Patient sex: F
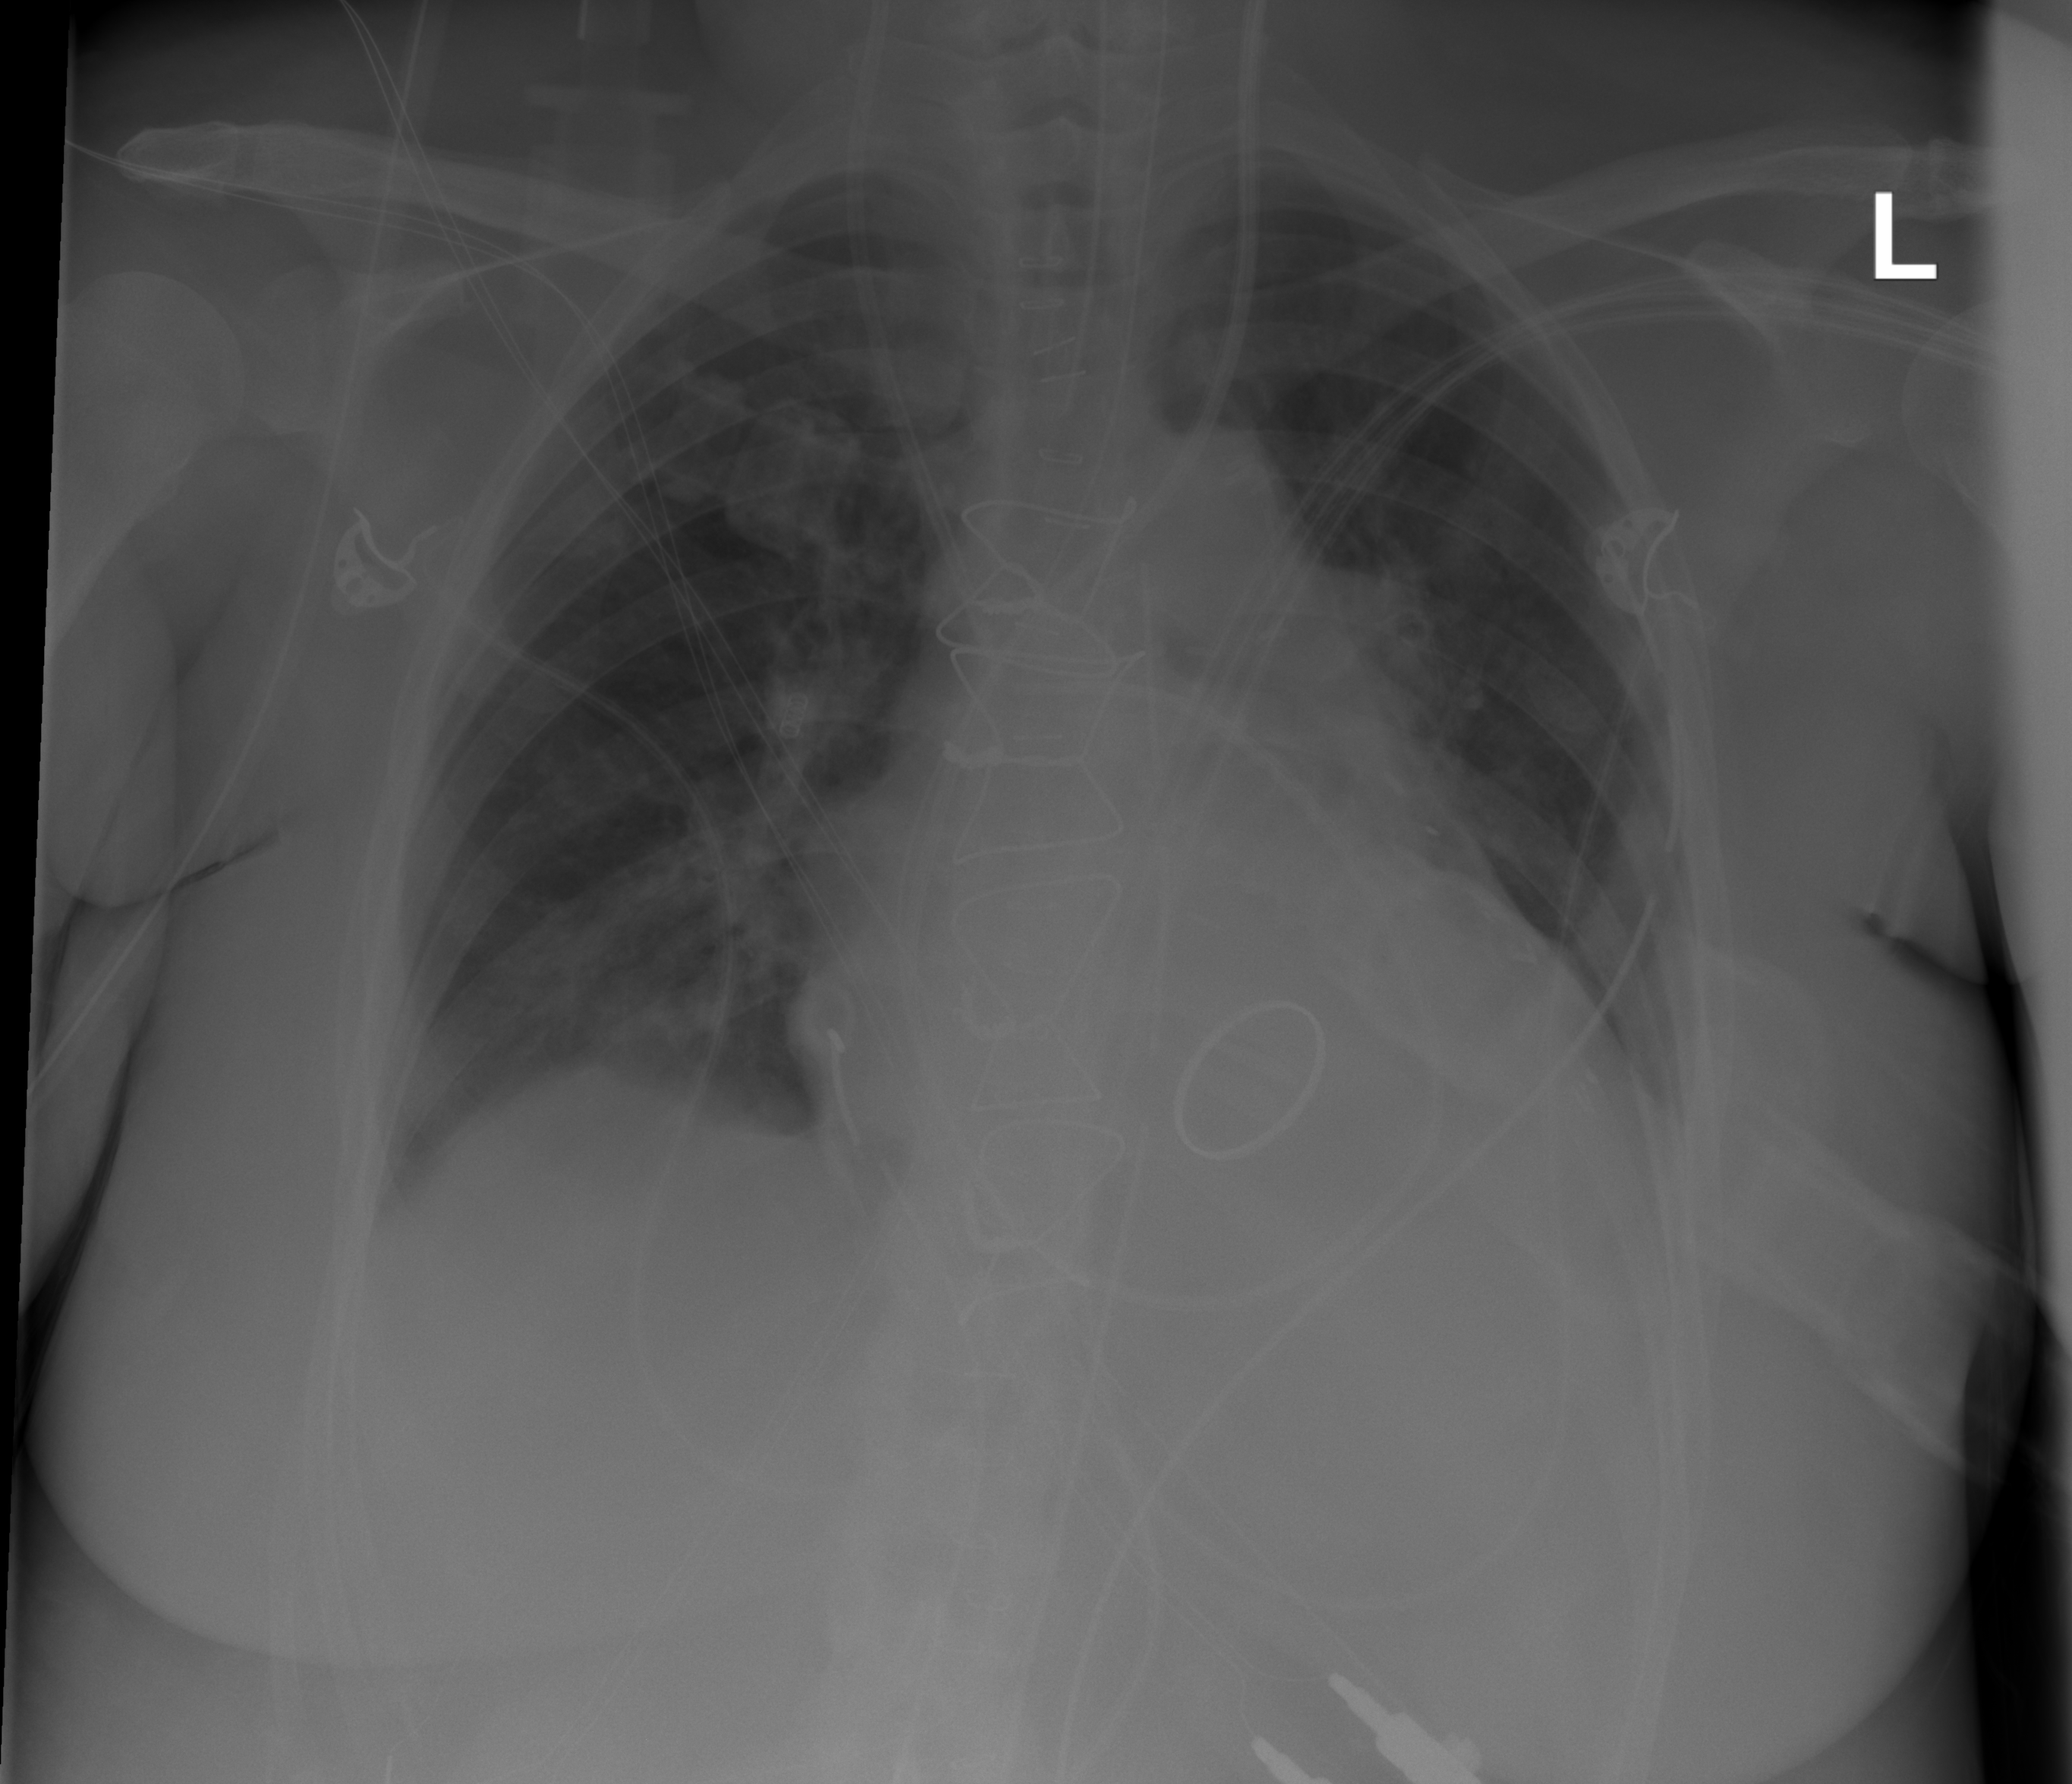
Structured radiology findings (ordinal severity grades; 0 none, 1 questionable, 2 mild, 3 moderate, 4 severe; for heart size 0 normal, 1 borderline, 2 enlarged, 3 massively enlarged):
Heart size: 2
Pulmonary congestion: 2
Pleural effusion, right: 2
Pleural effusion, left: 2
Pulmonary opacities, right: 0
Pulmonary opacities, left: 0
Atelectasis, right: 2
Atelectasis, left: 2